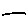
Label: line